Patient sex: M
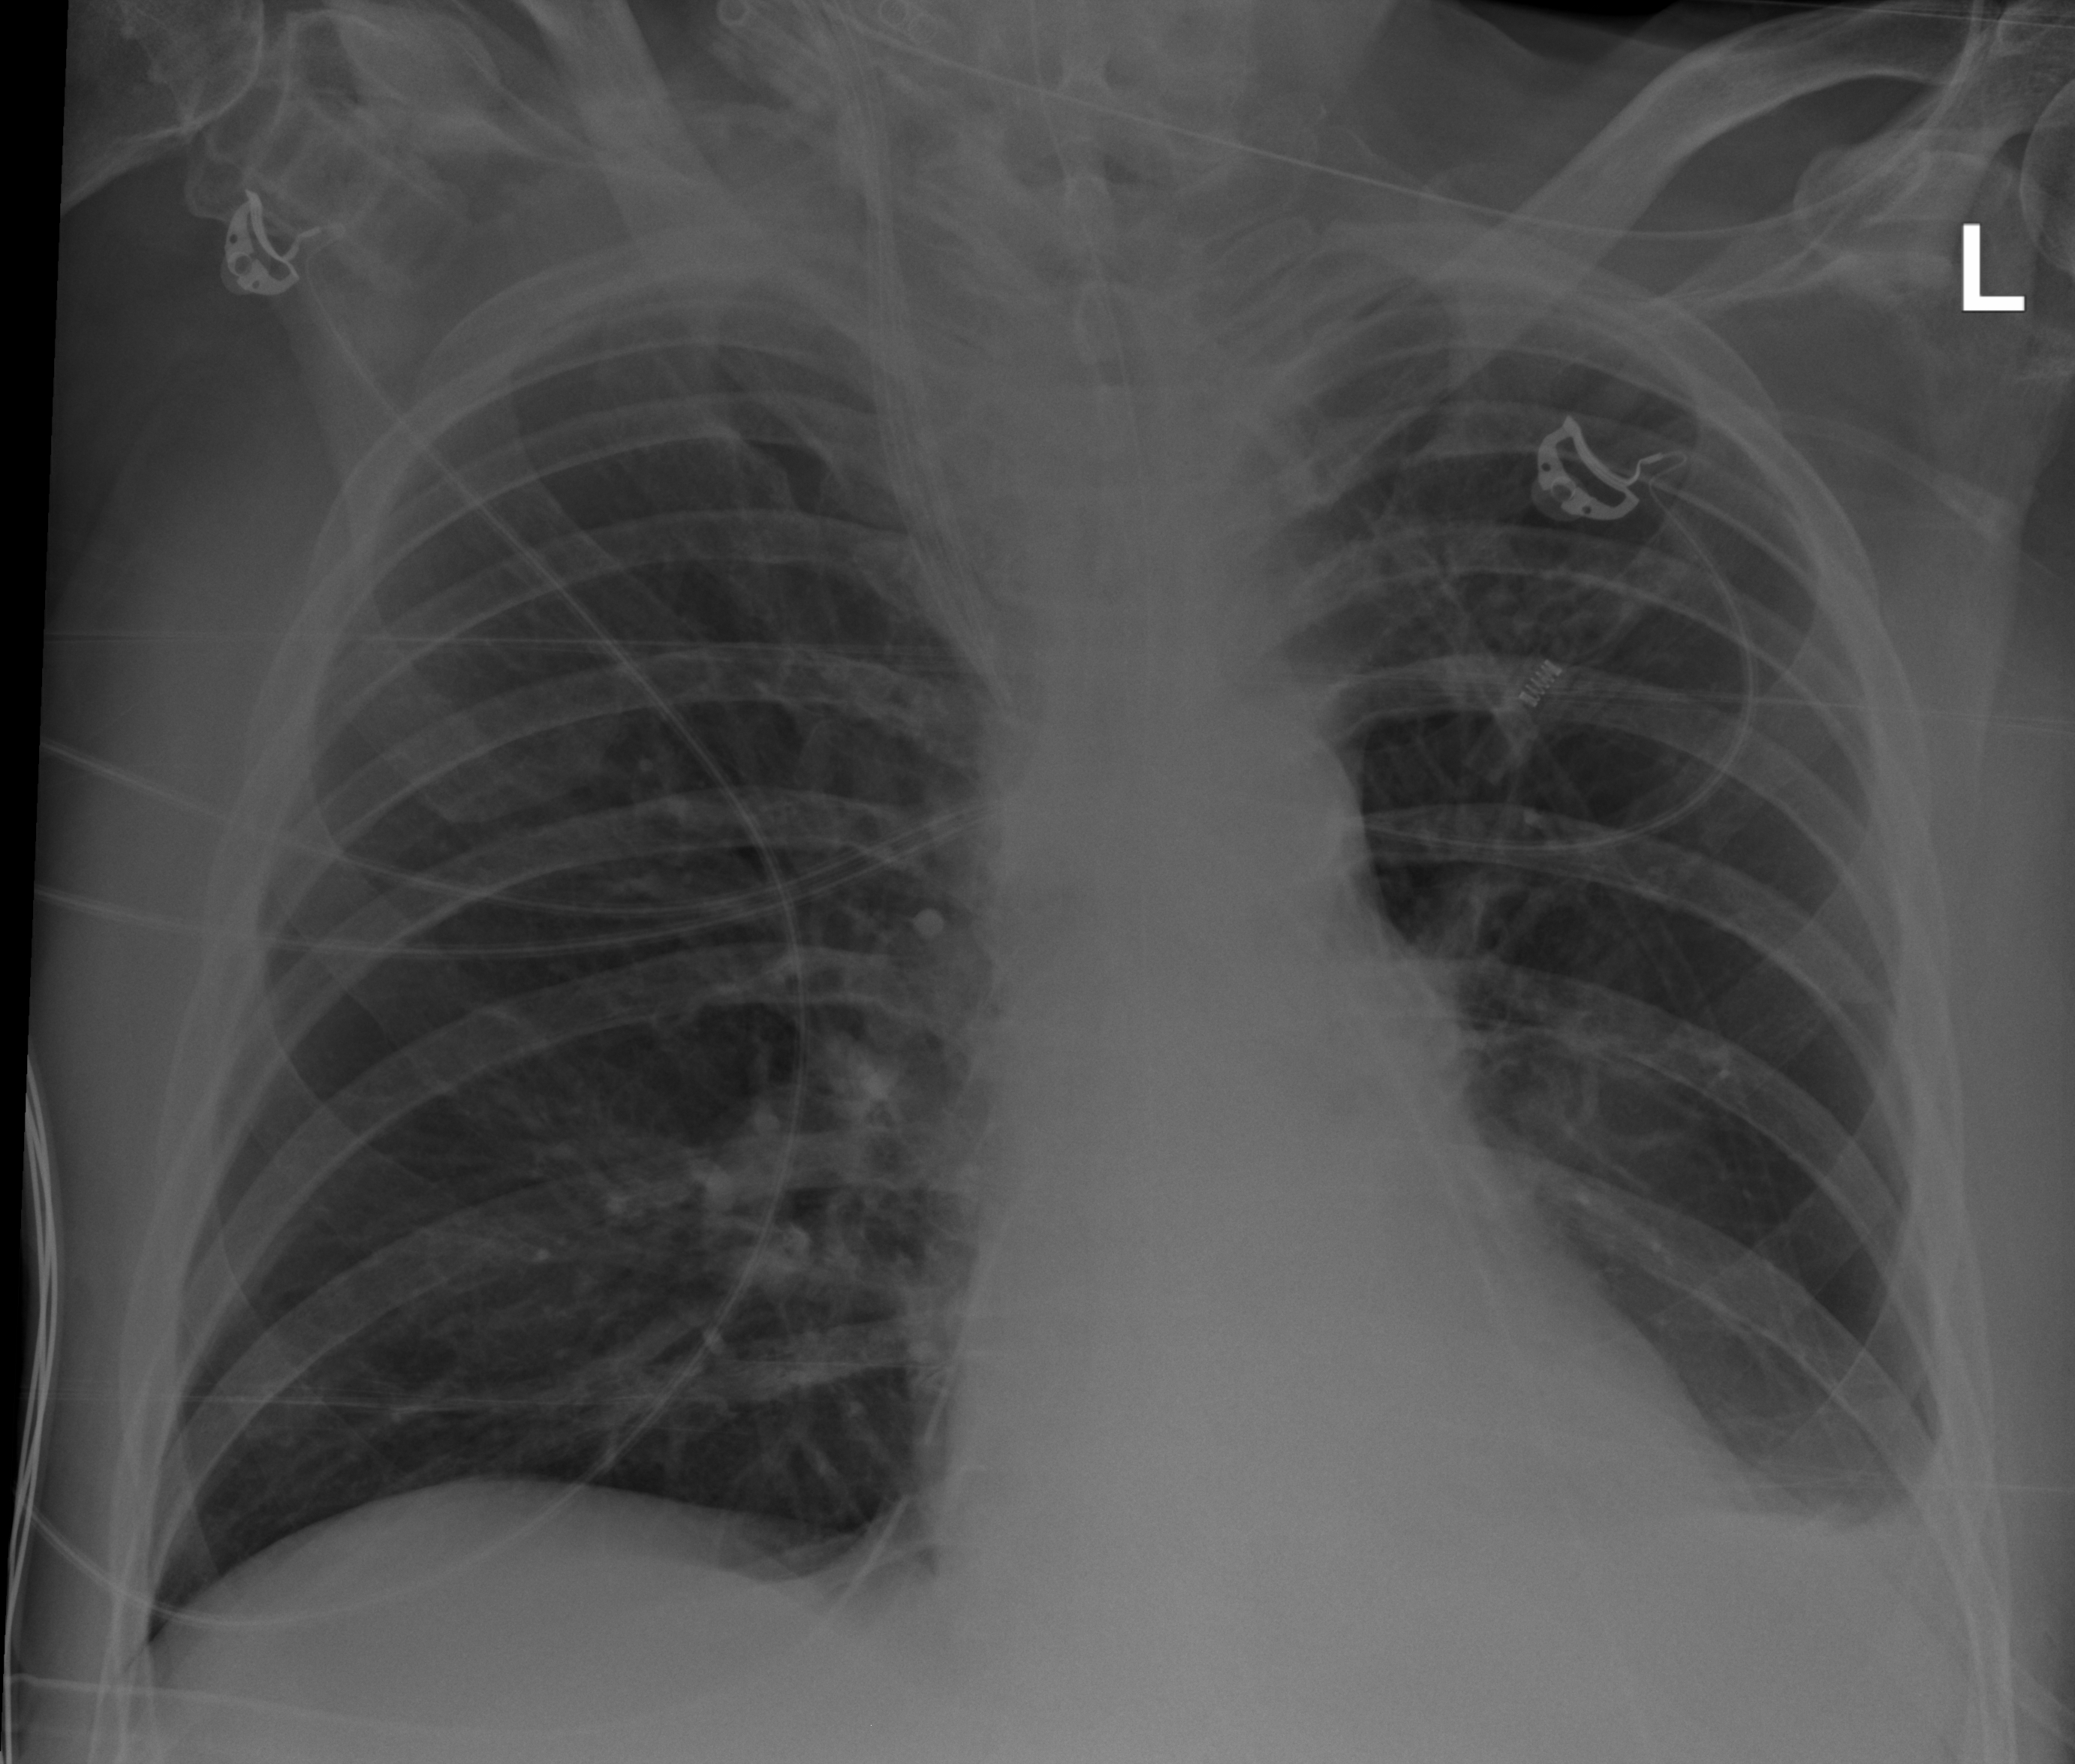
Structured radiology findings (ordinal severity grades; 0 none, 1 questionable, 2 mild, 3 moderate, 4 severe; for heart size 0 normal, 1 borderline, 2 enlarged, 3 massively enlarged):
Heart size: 0
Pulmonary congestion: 0
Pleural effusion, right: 0
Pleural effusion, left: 2
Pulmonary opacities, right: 0
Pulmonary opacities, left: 0
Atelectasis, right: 0
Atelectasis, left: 2